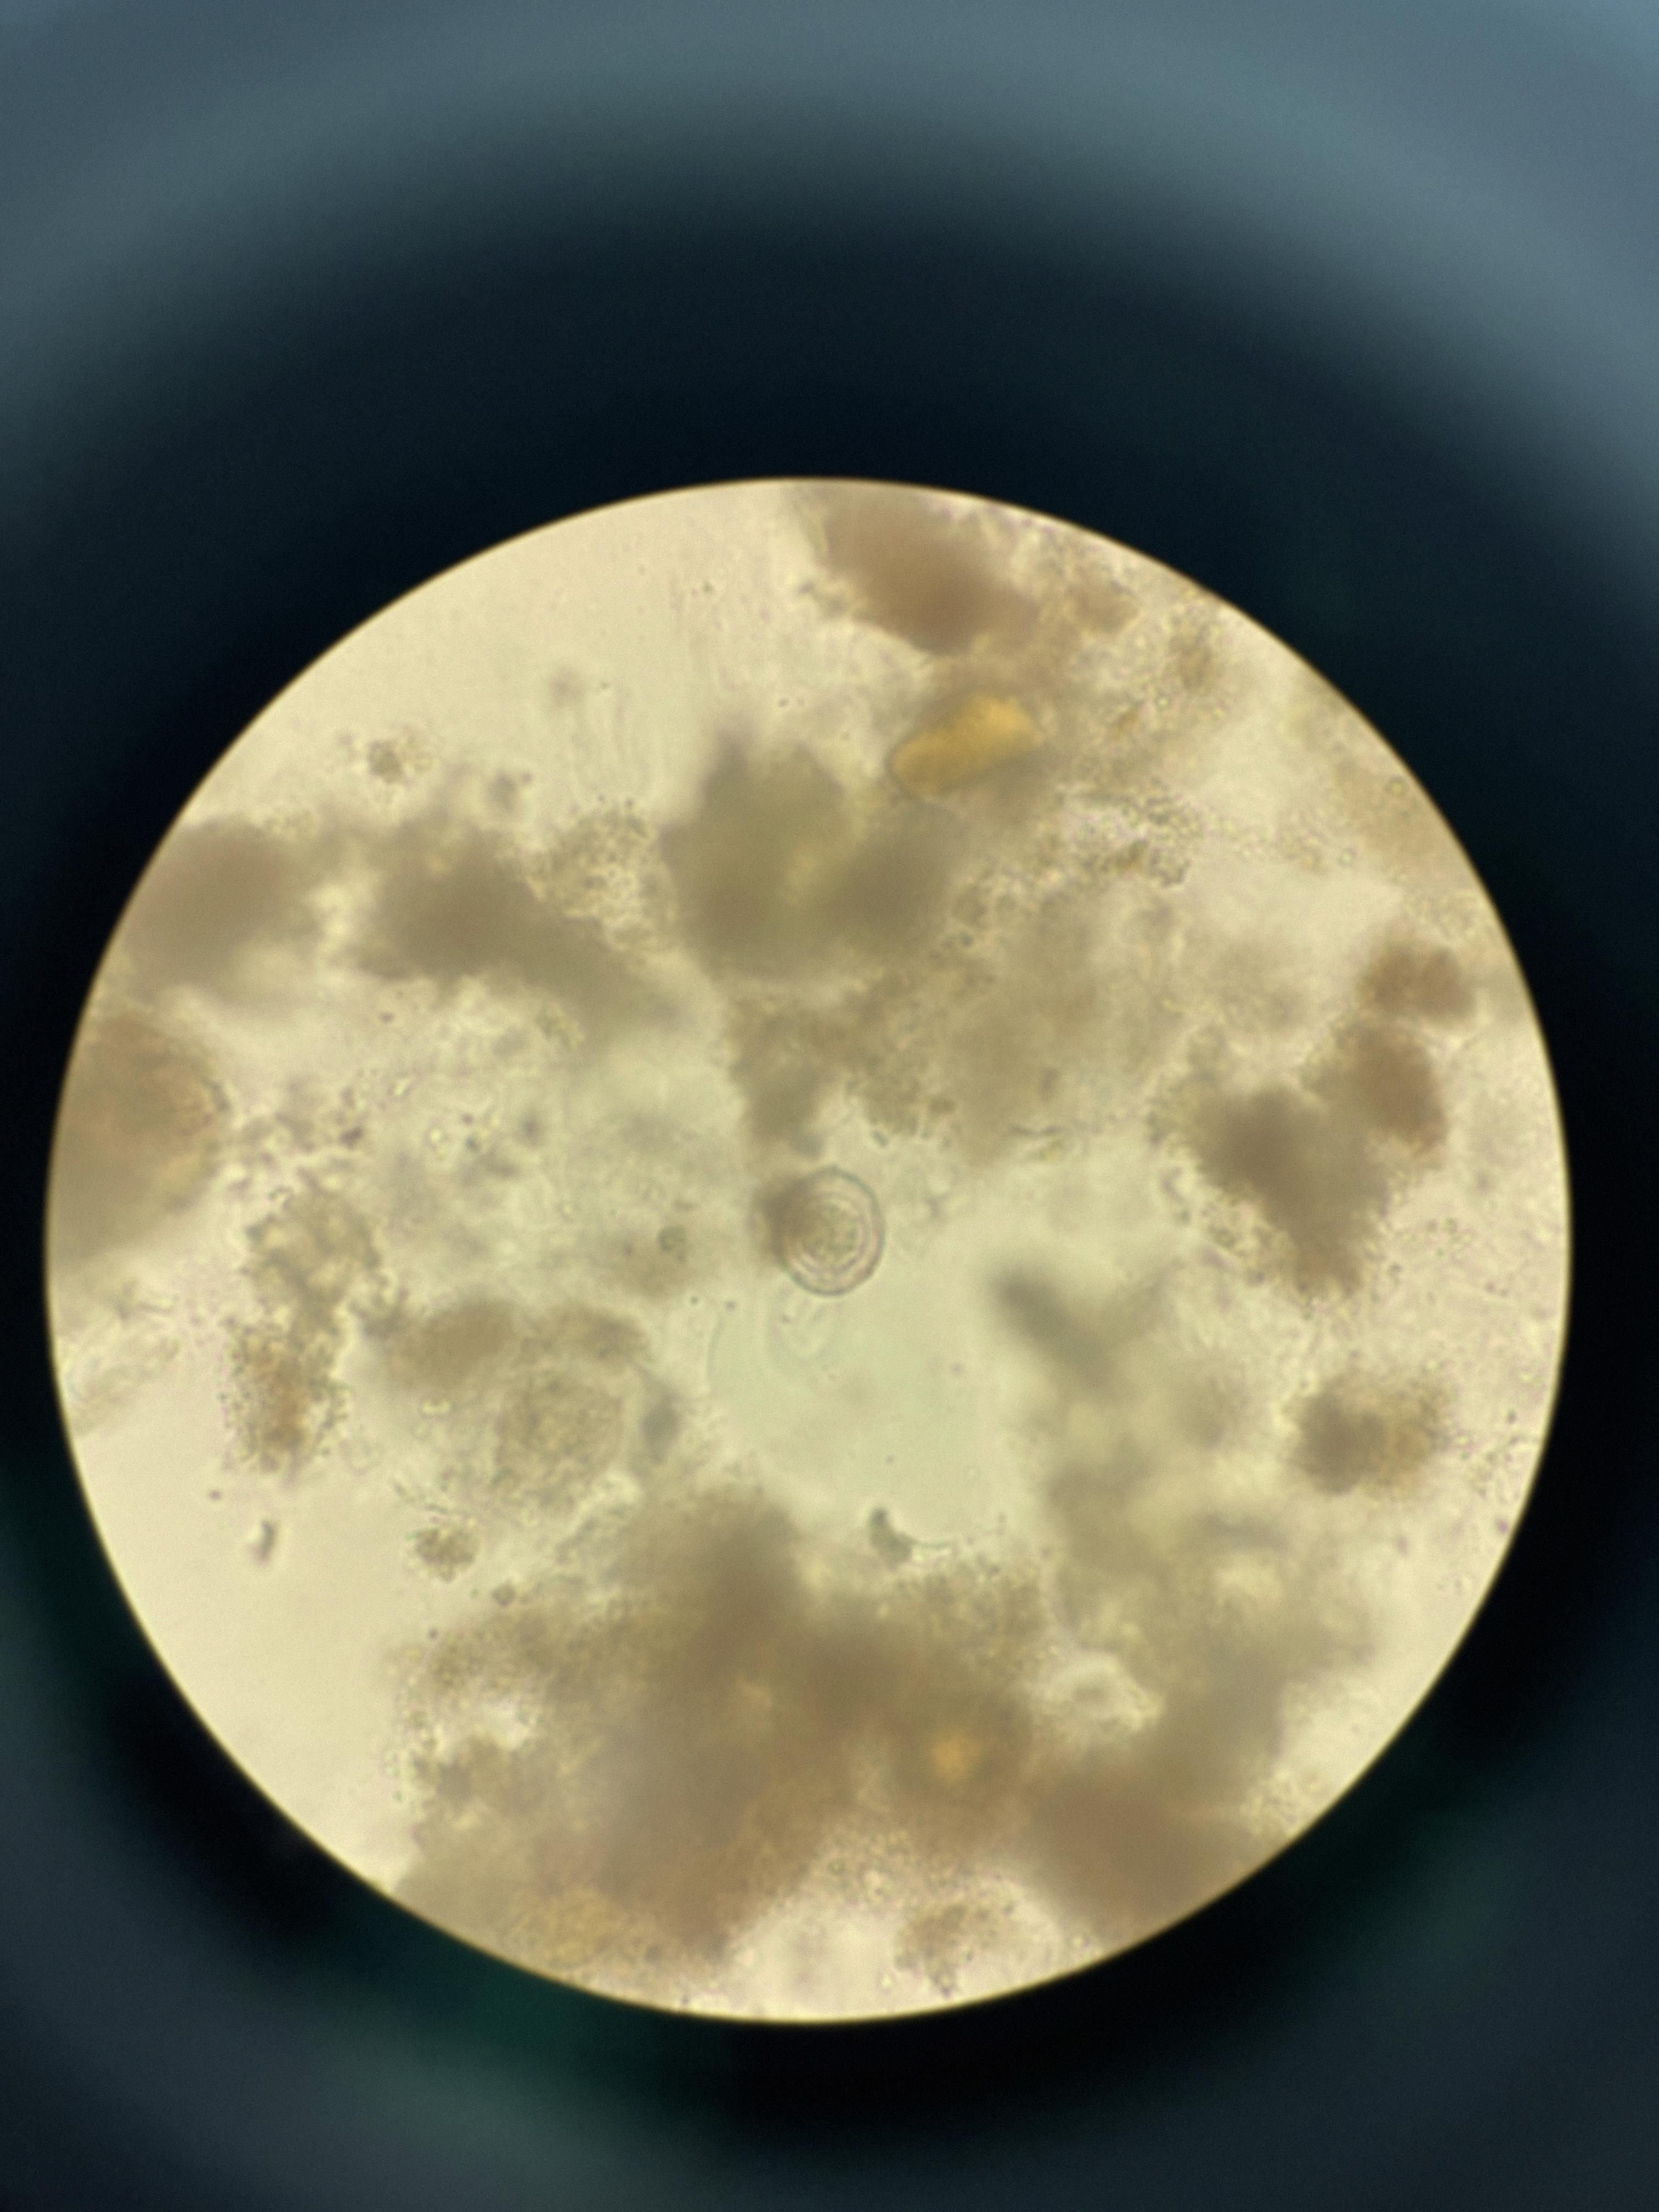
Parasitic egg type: Hymenolepis nana